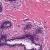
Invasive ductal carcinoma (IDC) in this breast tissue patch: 0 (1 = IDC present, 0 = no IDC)